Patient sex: F
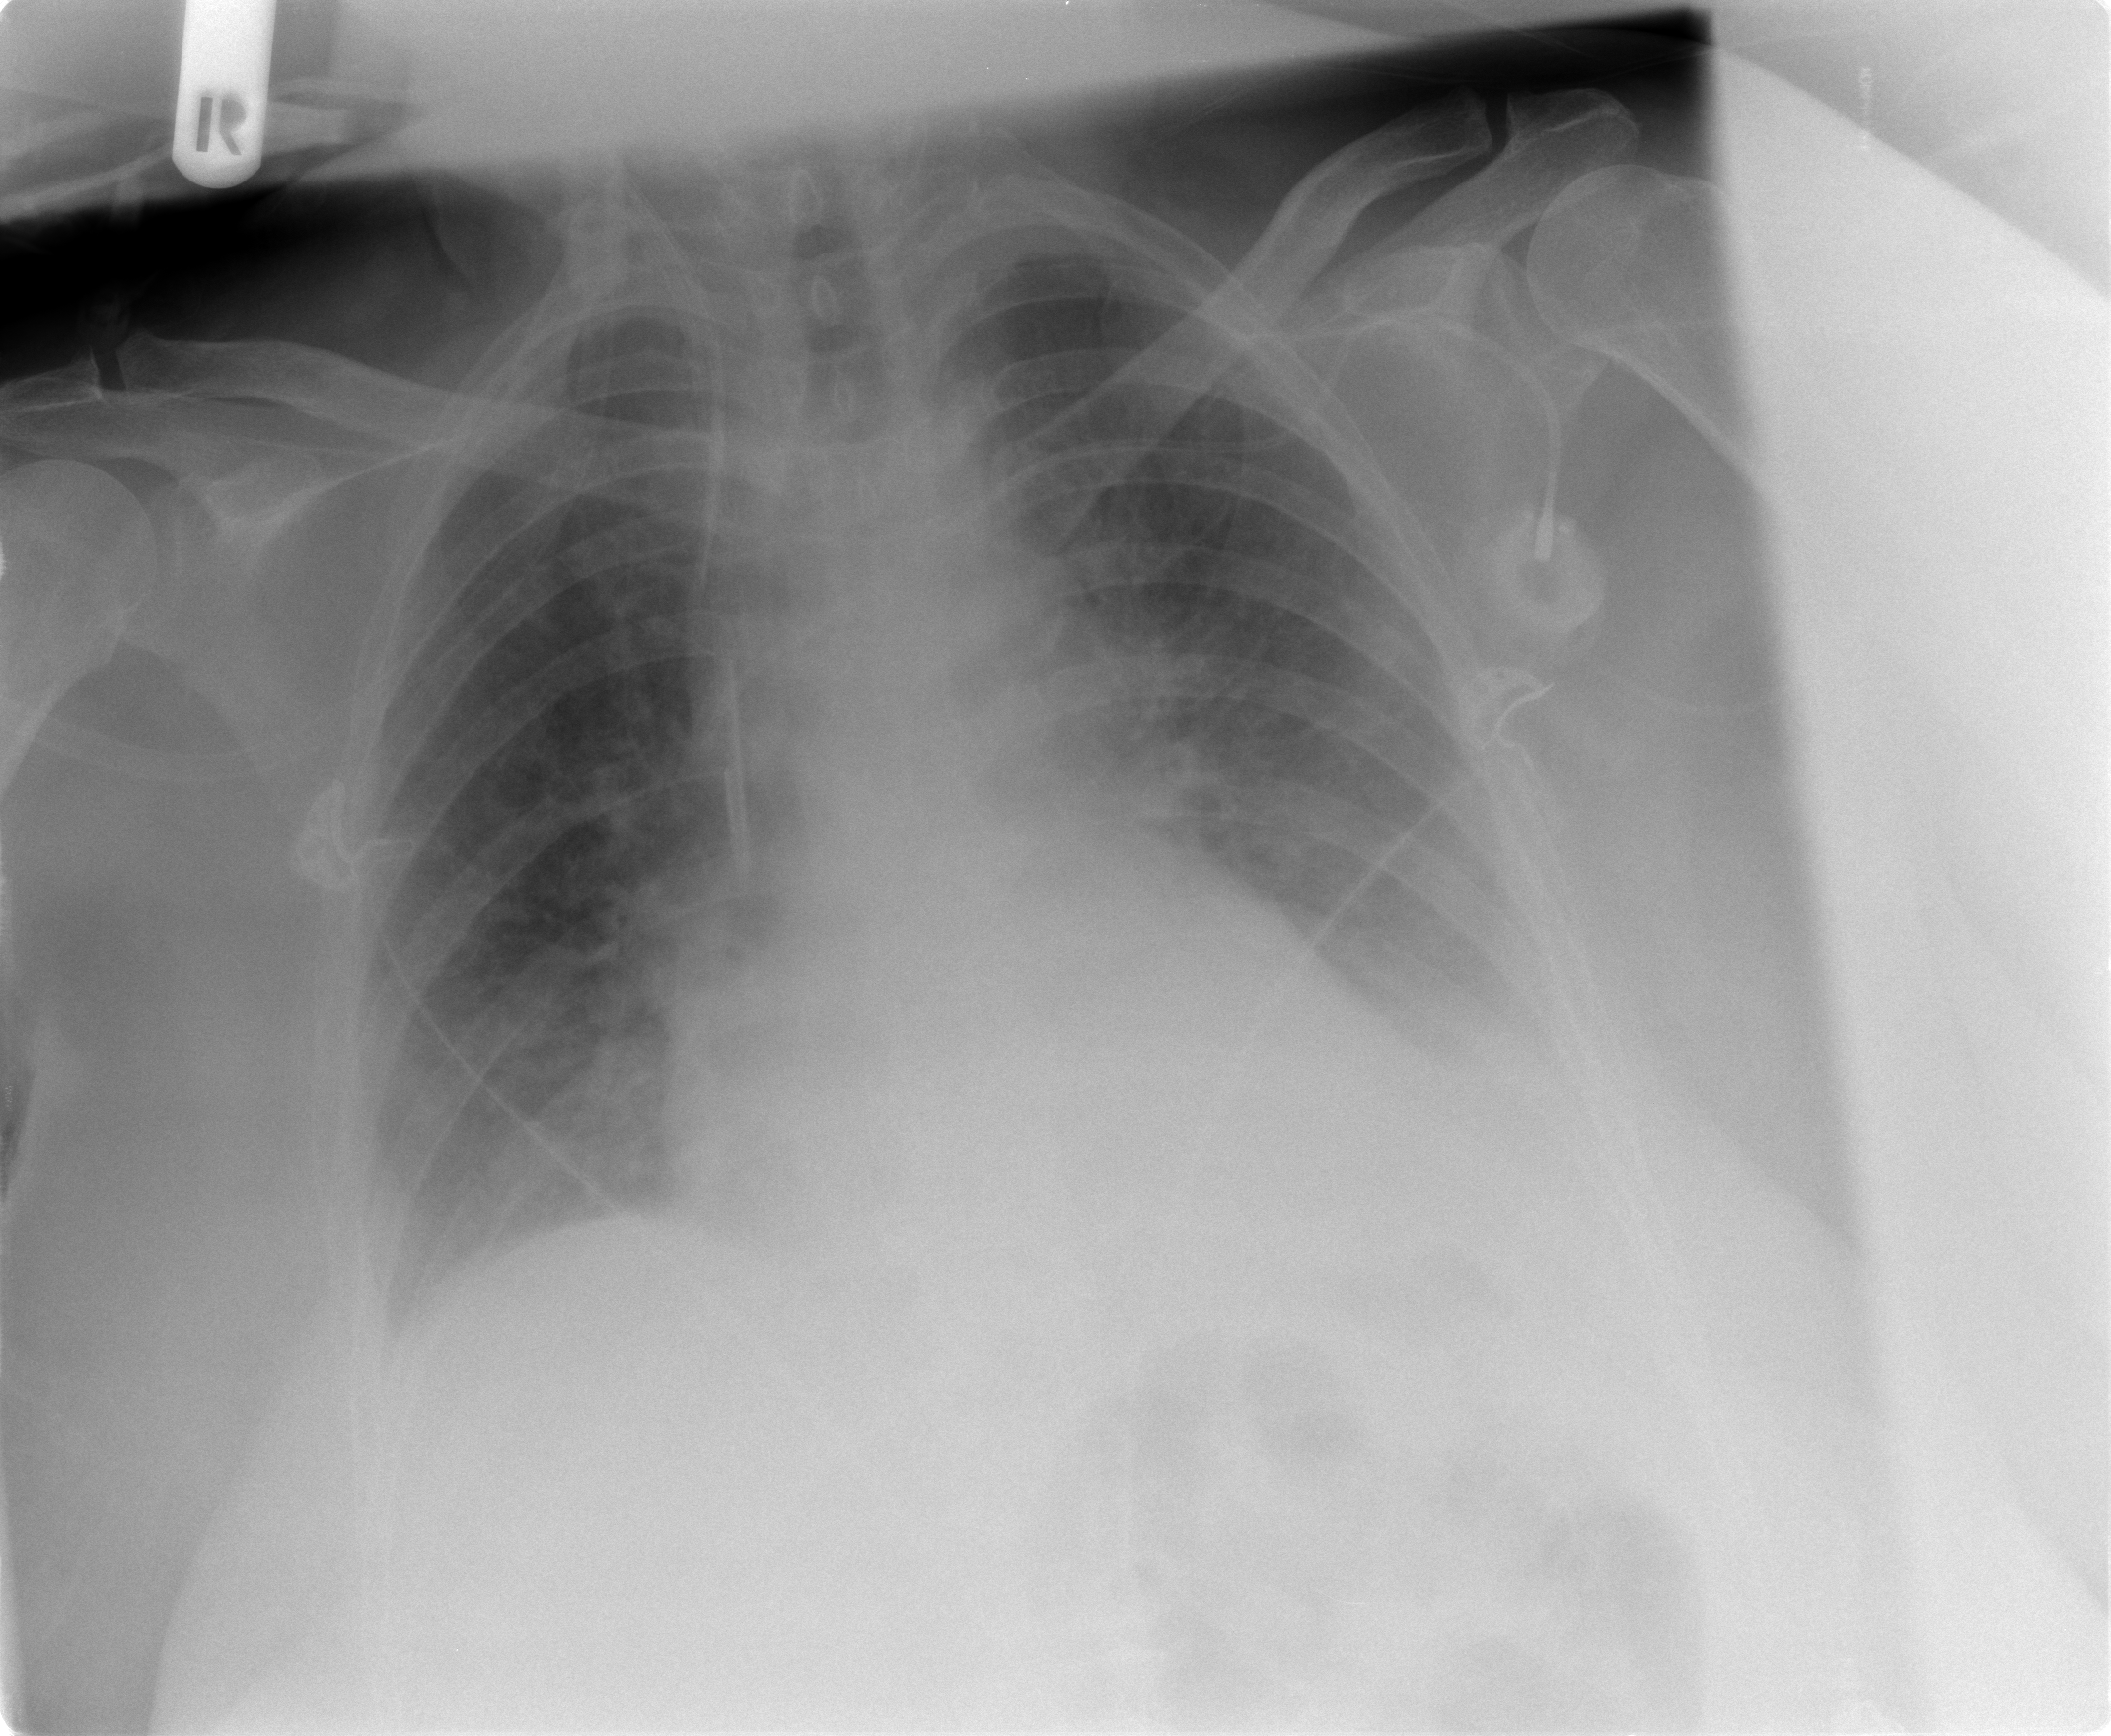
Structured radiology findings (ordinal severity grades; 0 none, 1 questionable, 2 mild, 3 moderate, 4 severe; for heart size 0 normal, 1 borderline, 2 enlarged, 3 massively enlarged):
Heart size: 0
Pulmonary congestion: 0
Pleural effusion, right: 2
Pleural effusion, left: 2
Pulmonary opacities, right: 0
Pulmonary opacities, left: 0
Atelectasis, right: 0
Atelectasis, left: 2